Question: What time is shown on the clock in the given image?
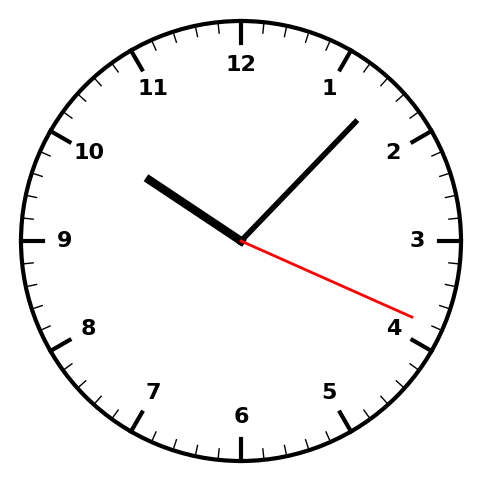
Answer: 10:07:19